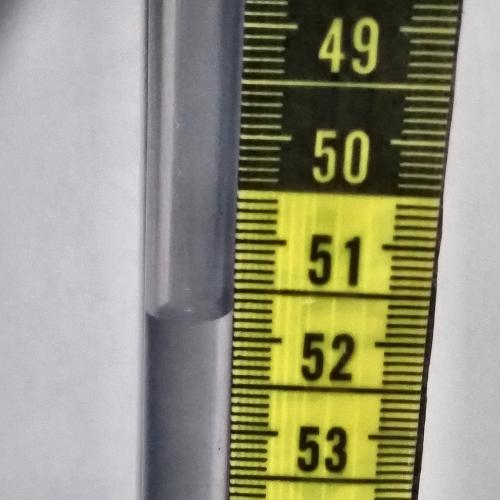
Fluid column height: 51.8 cm